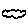
Label: cloud